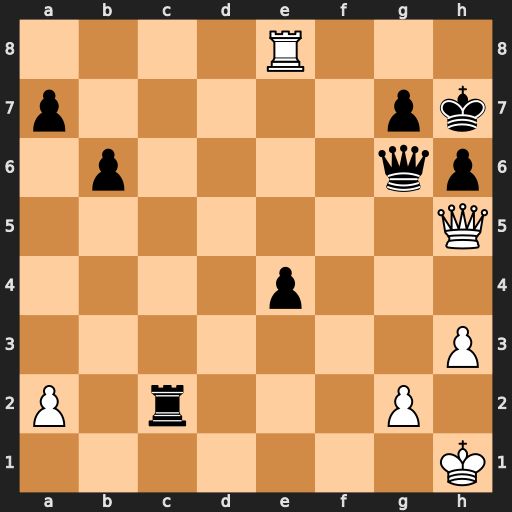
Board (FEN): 4R3/p5pk/1p4qp/7Q/4p3/7P/P1r3P1/7K
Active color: w
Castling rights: -
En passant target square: -
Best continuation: Rh8+ Kxh8 Qxg6